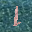
Label: 1